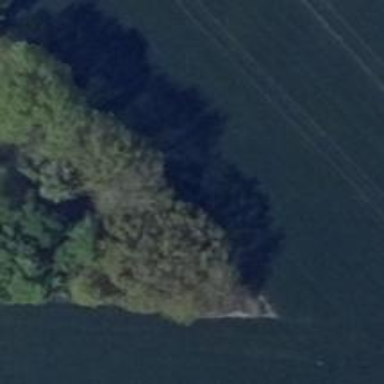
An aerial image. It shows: Row of trees in natural setting.